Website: home-depot
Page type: customer-info-address
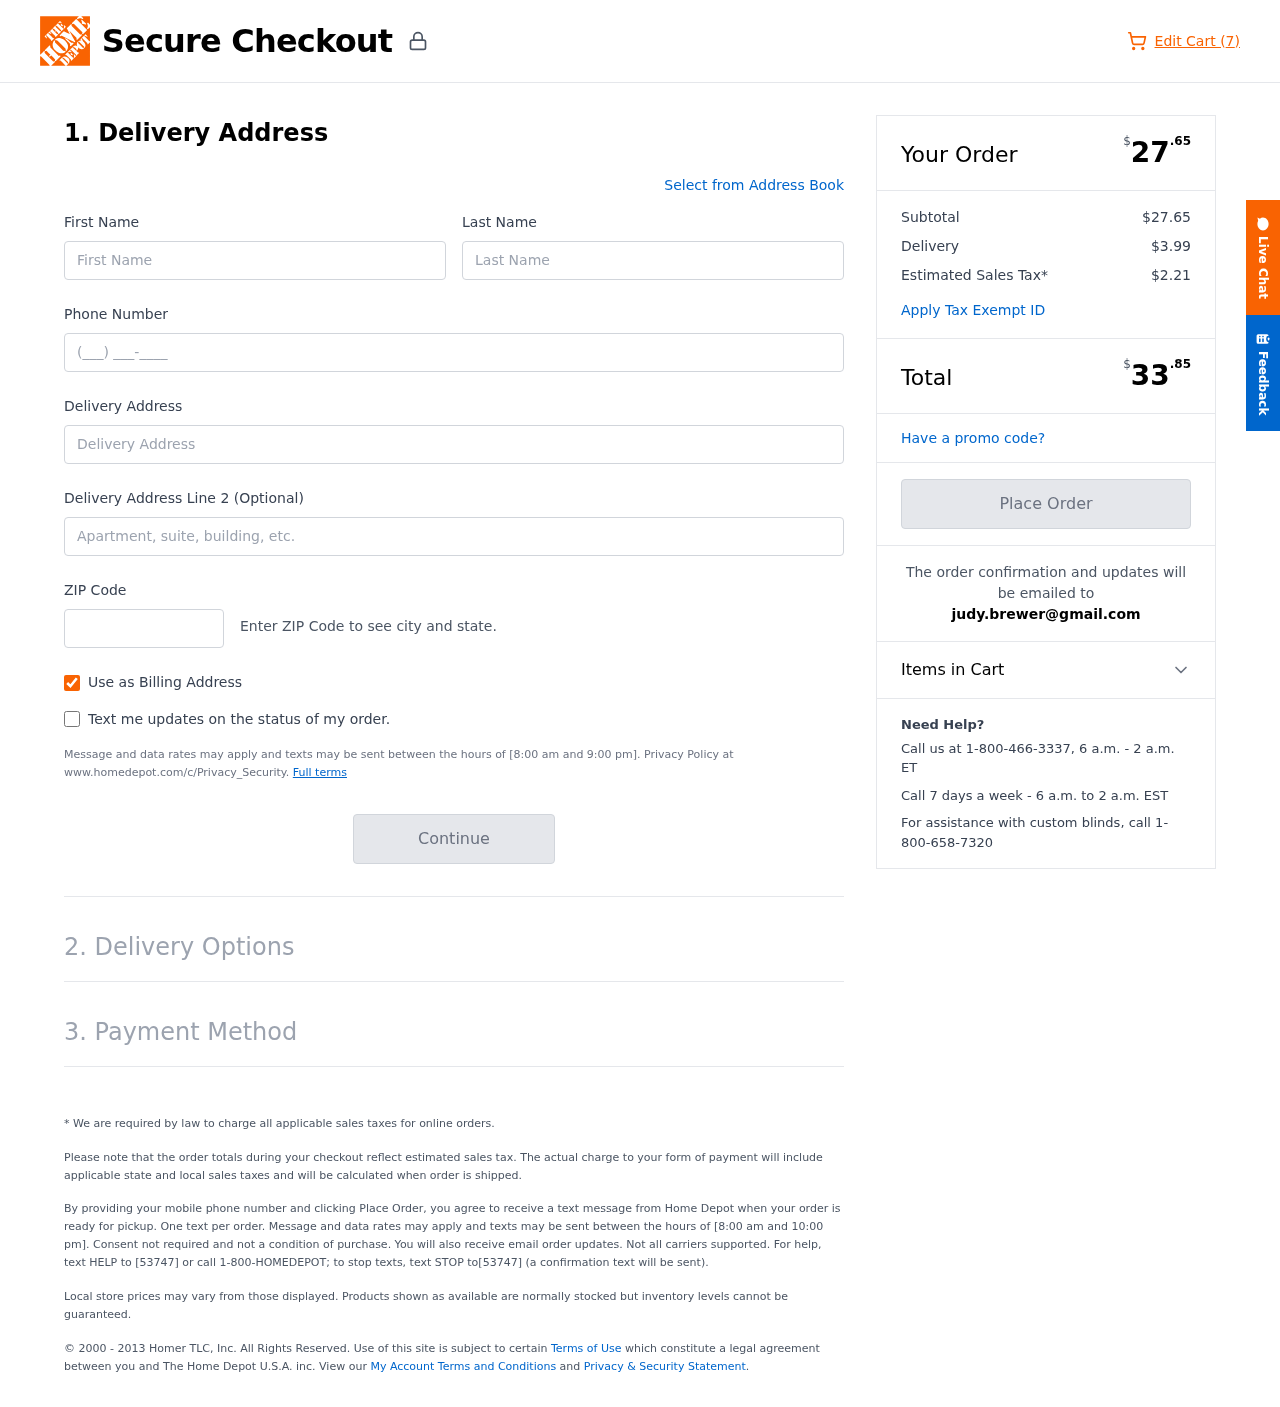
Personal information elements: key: PII_EMAIL
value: judy.brewer@gmail.com
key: PII_FIRSTNAME
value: Judy
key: PII_LASTNAME
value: Brewer
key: PII_PHONE
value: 6893482870
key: PII_POSTCODE
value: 30744
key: PII_STREET
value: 1616 Sabrina Spring
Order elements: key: ORDER_NUM_ITEMS
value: Edit Cart (7)
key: ORDER_SUBTOTAL_HEADER
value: $27.65
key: ORDER_SUBTOTAL
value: $27.65
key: ORDER_SHIPPING_COST
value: $3.99
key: ORDER_TAX
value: $2.21
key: ORDER_TOTAL2
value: $33.85